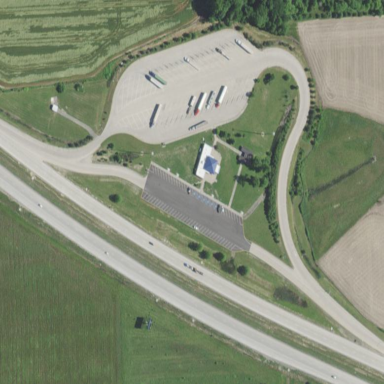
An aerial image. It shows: Rest area along the road.